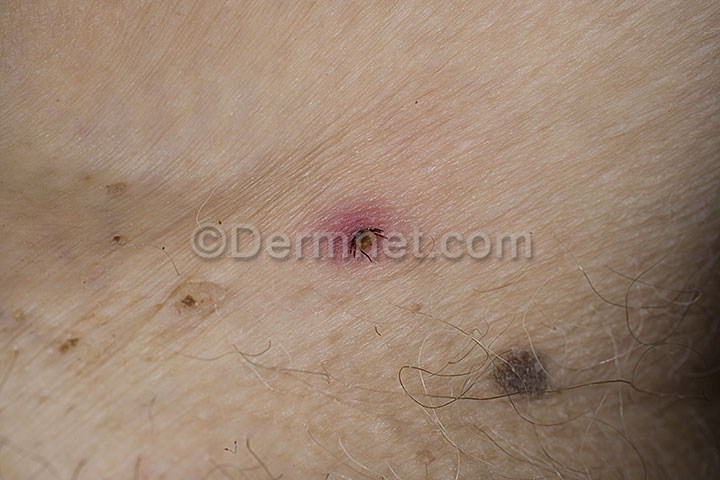
Disease: Scabies Lyme Disease and other Infestations and Bites